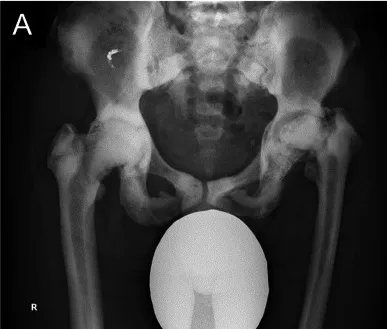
X-ray images of the hip. Preoperative X-ray image.
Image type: radiology (x_ray)